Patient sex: M
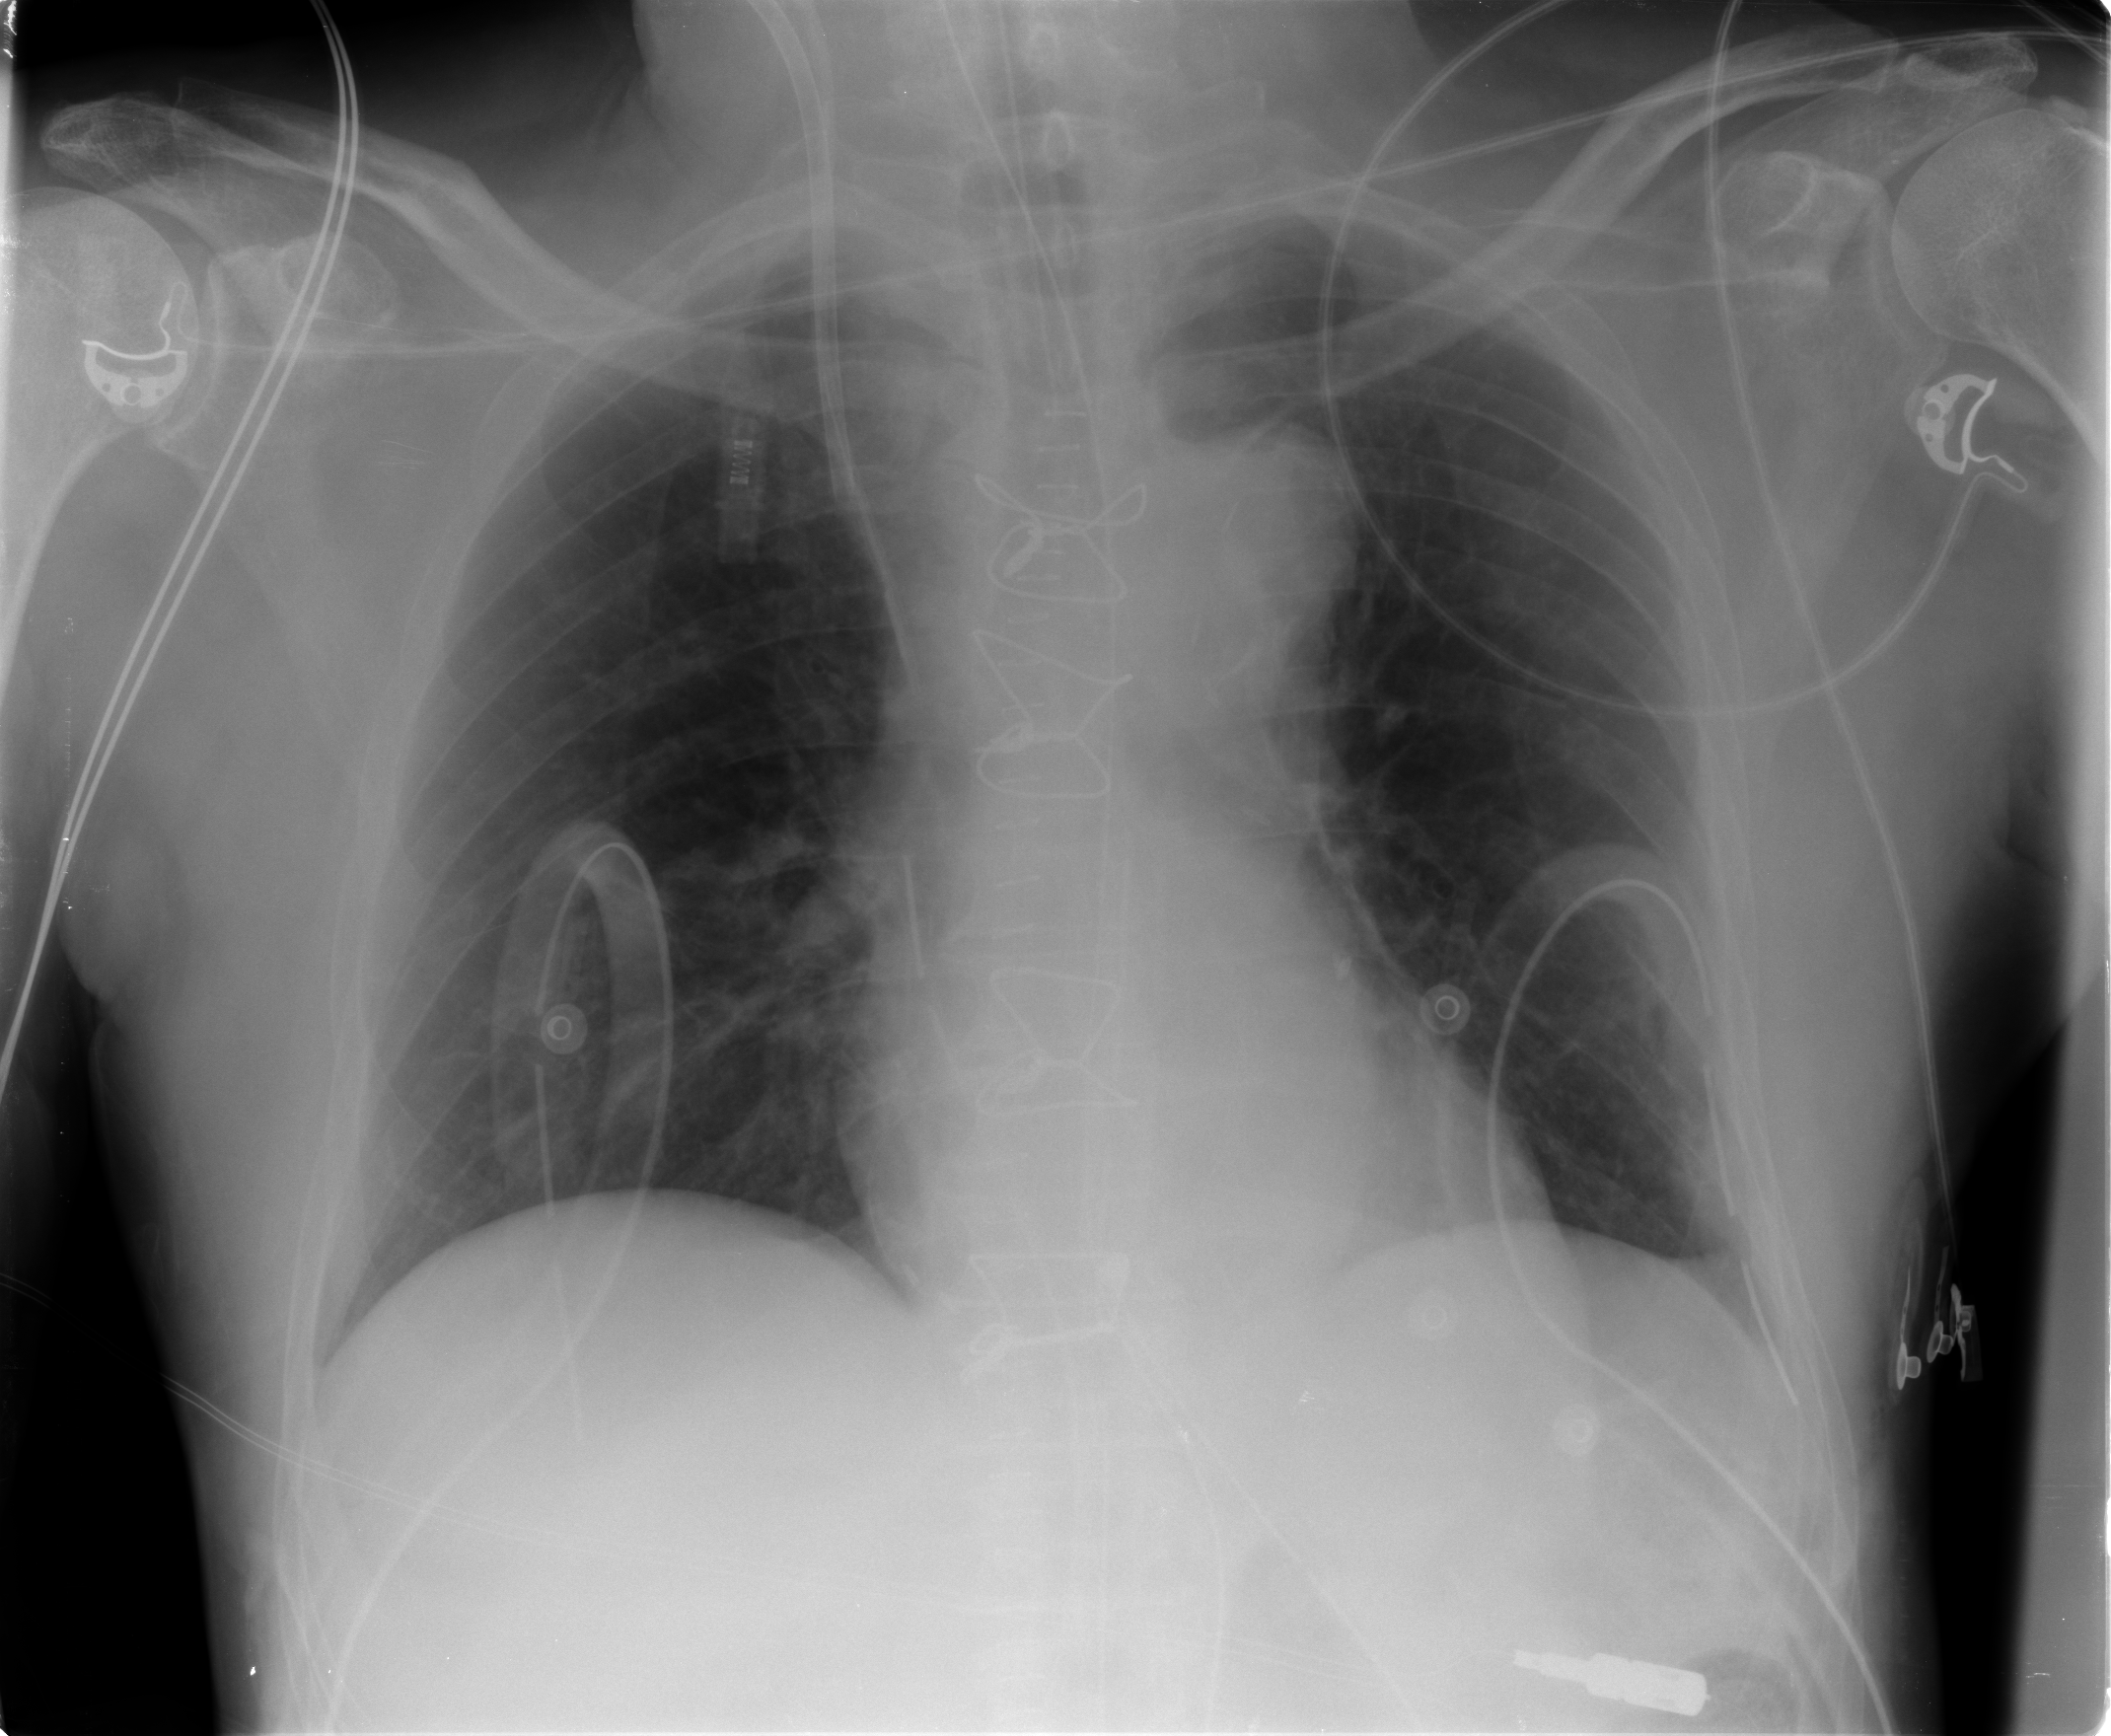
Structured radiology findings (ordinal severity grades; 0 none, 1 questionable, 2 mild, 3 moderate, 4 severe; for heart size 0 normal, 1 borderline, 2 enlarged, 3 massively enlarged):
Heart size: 1
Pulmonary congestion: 1
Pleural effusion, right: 0
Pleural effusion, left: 1
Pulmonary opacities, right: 0
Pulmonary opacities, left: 0
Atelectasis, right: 2
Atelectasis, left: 2